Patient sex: M
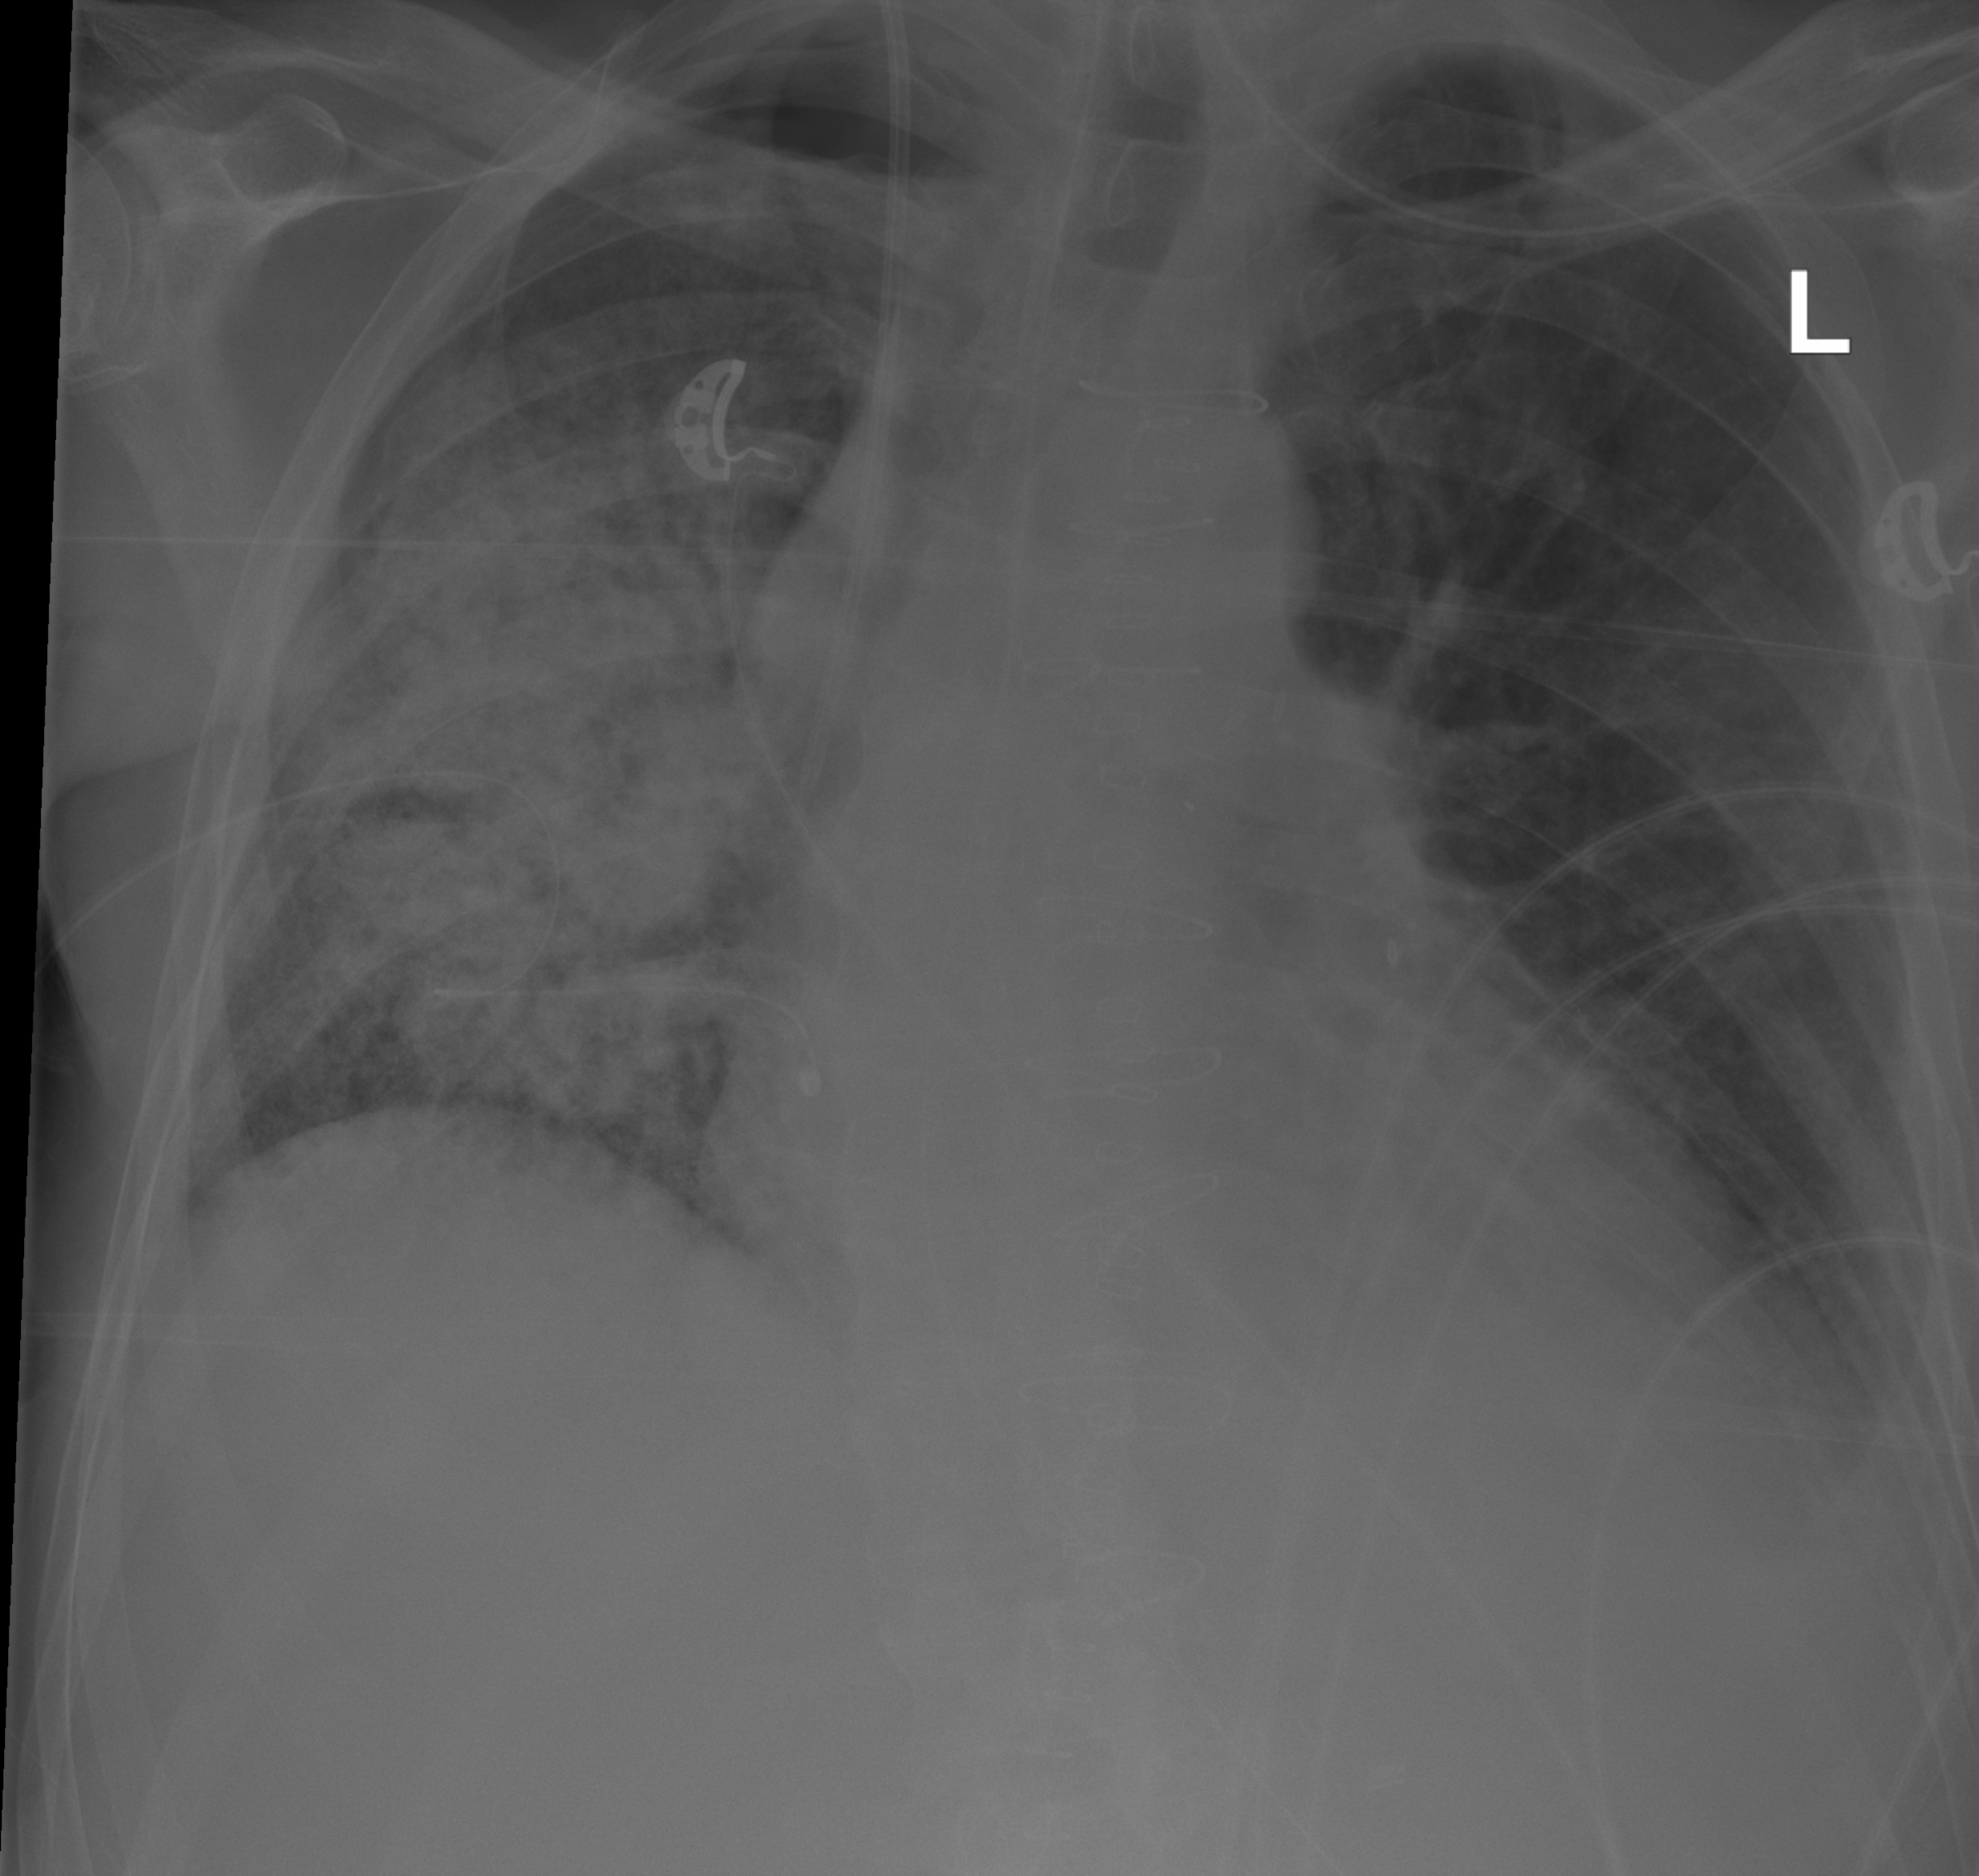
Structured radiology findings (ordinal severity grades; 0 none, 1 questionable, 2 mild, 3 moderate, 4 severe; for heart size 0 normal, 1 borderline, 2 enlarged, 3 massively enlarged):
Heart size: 2
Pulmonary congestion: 0
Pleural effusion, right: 0
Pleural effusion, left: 2
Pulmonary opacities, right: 3
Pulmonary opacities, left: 2
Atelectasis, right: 3
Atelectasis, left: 2